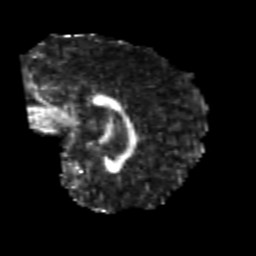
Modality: FA
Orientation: sagittal
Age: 24
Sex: male
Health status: healthy
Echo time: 0.074 s